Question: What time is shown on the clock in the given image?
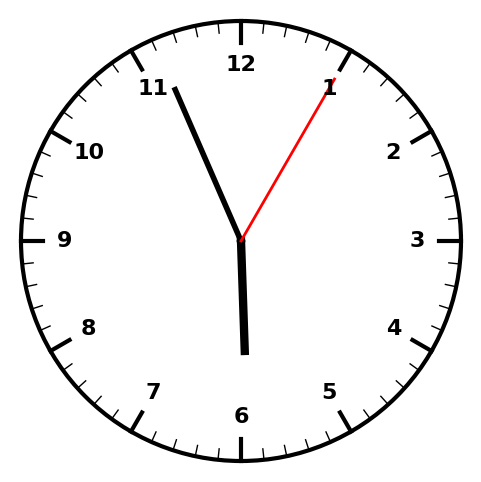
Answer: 05:56:05